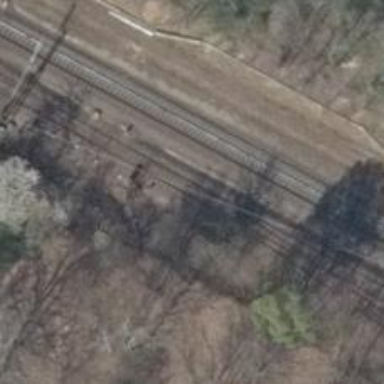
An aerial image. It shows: Railway switch.